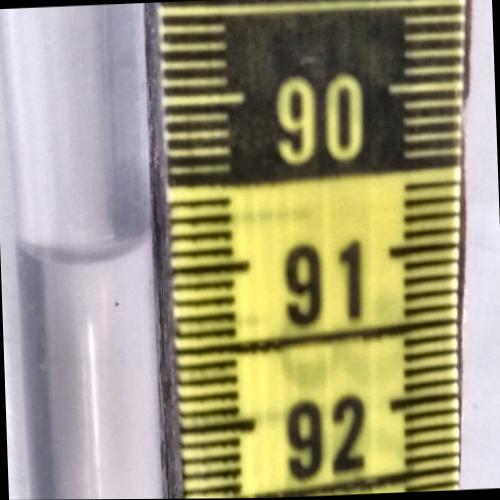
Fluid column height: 90.9 cm